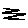
Label: zigzag